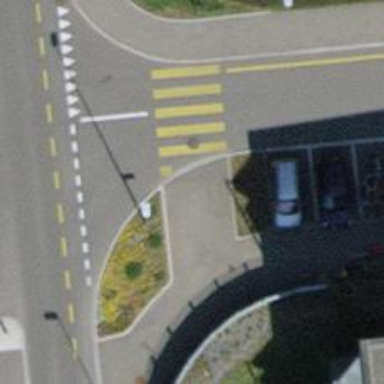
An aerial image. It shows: Sidewalk along the footway.